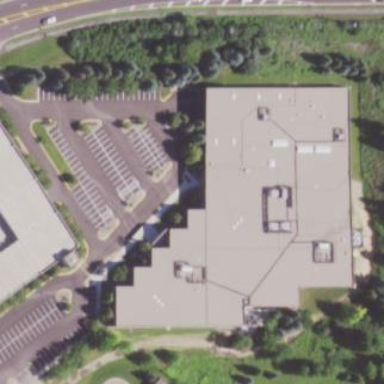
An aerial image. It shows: Building.